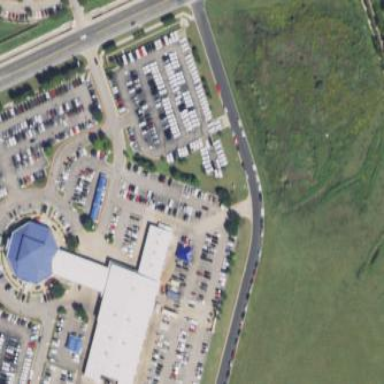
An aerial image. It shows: Building that houses car shop.